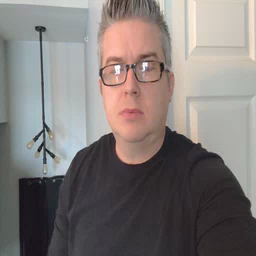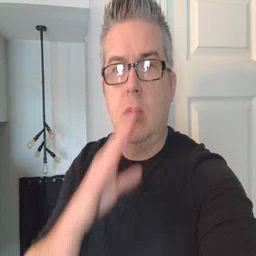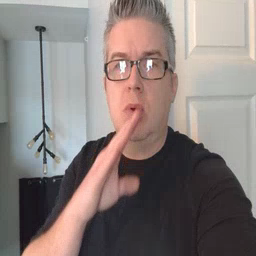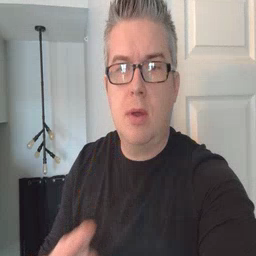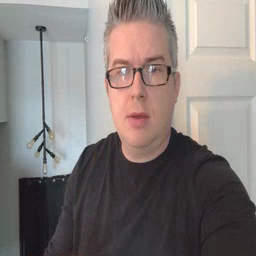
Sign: quiet